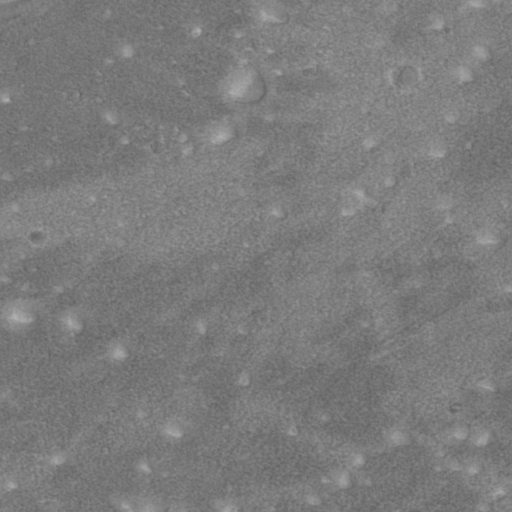
Classes present: Background, Cone